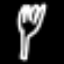
Label: fork